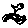
Label: fish